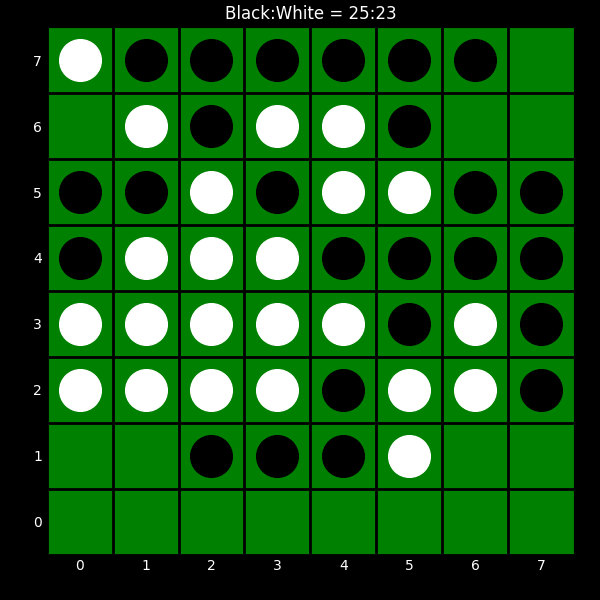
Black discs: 25
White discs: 23